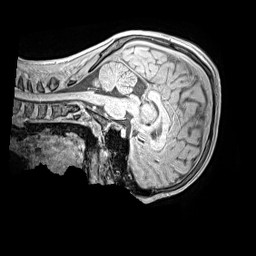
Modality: MP2RAGE
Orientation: sagittal
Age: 12
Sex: male
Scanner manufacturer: siemens
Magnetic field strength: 3 T
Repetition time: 4 s
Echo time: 0.00299 s